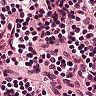
Metastatic tissue present: no